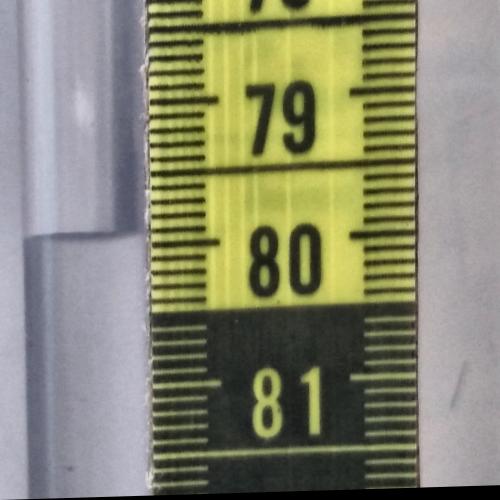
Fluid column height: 79.9 cm